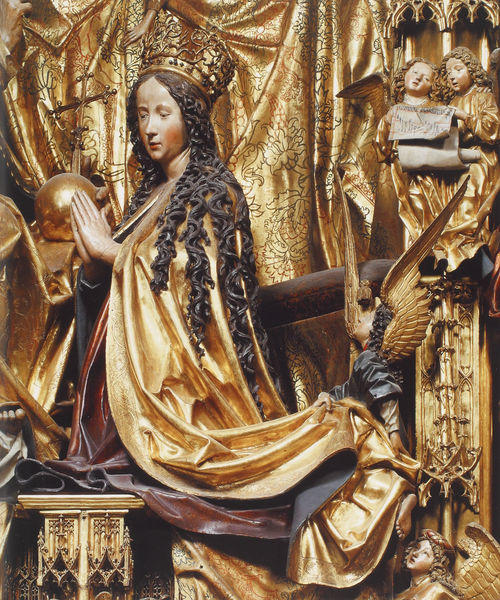
Titel: Hochaltar in der Wallfahrts- und Pfarrkirche St. Wolfgang
Künstler: Michael Pacher
Standort: Sankt Wolfgang am Abersee, Pfarrkirche St. Wolfgang (EU - AUT - Salzkammergut)
Schlagwörter: blau, flügel, fuß, umhang, braun, haar, holz, kleid, nase, schwarz, stirn, säule, rot, ornament, falten, gesicht, hände, vorhang, kirche, figur, gewand, gold, haare, gotik, krone, locken, engel, skulptur, statue, schleppe, noten, detail, ornamente, foto, kreuz, religion, knien, kugel, beten, zeremonie, altar, rolle, heiligenschein, singen, gotisch, kniend, andacht, baldachin, königin, heilige, gefasst, putten, maria, madonna, betend, dunkelhaarig, maßwerk, reichsapfel, hellhäutig, gau, gotik#